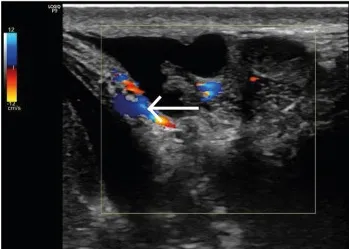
At patient admission (indicated with arrows), and almost complete resolution of tissue changes after antibiotic therapy and infection clearing.
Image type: radiology (ultrasound)